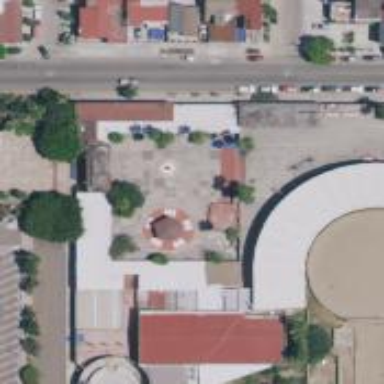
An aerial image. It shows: Public building.